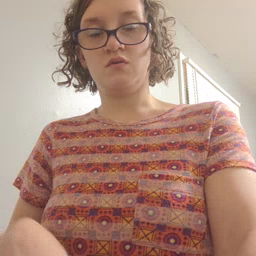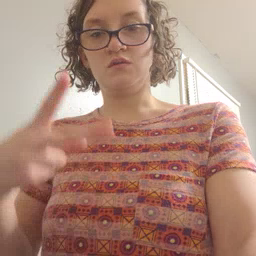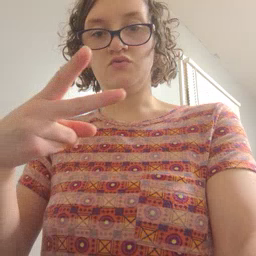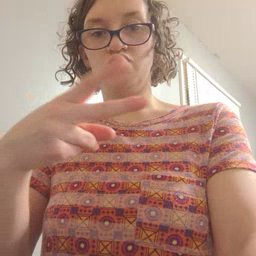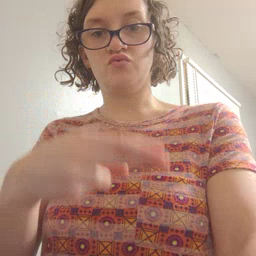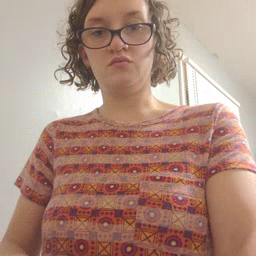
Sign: scissors